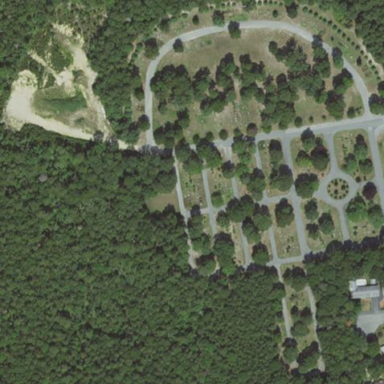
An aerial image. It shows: Cemetery.